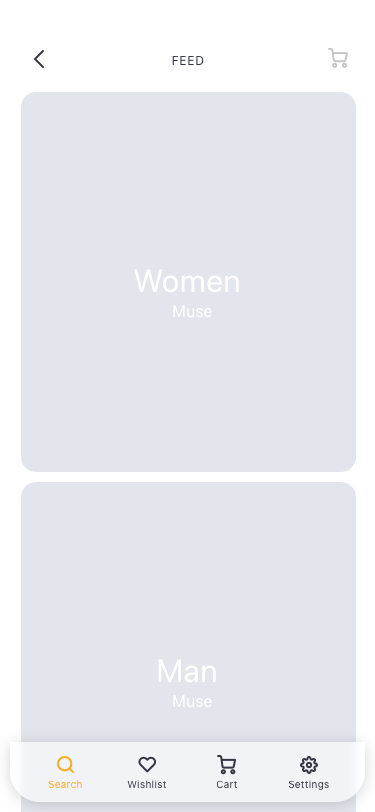
Text in this UI design:
Muse
Man
Muse
Women
FEED